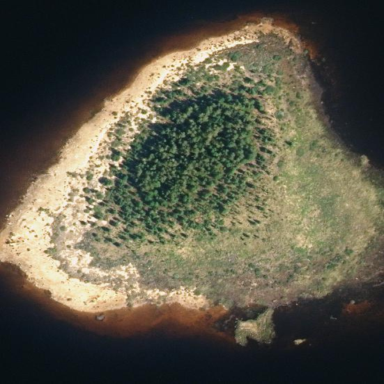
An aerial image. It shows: Islet.